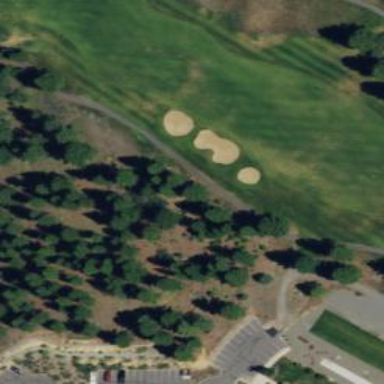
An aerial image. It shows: Grassy area designated as golf fairway.